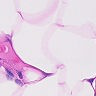
Metastatic tissue present: no